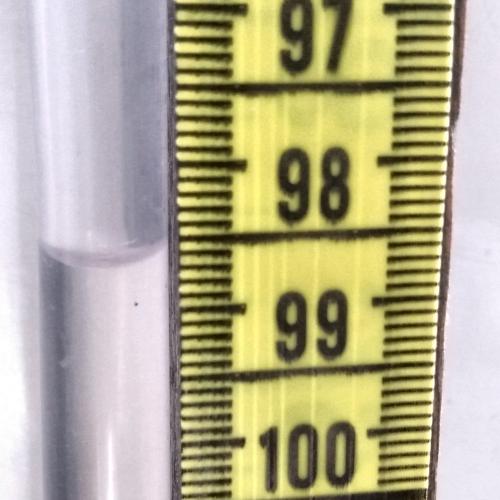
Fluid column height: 98.6 cm